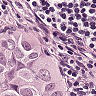
Metastatic tissue present: yes